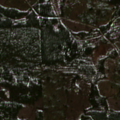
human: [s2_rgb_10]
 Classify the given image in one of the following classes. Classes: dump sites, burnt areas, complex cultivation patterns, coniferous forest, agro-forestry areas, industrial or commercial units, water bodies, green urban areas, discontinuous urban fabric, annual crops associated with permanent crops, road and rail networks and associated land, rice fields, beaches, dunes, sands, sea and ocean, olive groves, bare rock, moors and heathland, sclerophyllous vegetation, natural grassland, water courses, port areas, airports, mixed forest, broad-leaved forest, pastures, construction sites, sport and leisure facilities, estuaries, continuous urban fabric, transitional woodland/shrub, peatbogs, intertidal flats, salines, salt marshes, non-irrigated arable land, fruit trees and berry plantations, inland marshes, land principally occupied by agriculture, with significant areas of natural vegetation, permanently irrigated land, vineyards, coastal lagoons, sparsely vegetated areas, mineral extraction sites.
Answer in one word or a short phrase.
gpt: mixed forest, transitional woodland/shrub